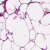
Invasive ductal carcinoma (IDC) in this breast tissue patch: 0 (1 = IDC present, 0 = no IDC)